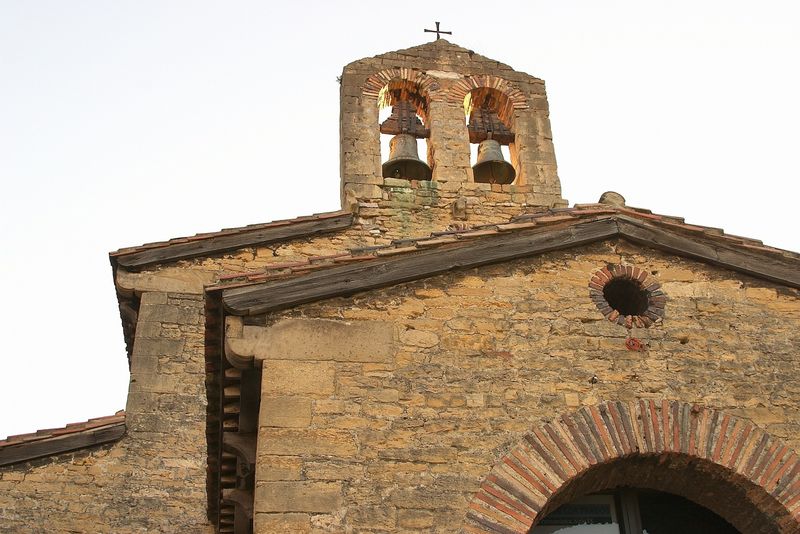
Titel: San Julián de los Prados in Oviedo
Standort: Oviedo, San Julián de los Prados (EU - E)
Schlagwörter: fenster, glas, dach, stein, steine, kirche, dachziegel, kreis, rund, bogen, fassade, zwei, giebel, mauer, ziegel, backstein, rundbogen, detail, tor, foto, glockenturm, kreuz, religion, rundfenster, mauerwerk, photo, glocke, sandstein, romanik, kapelle, ziegeldach, glocken, schindeln, campanile, basilika, gibel, kreut, romanisch, fasade, dachpfannen, naturstein, italienisch, meißeln, carillon, frontsicht